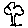
Label: tree